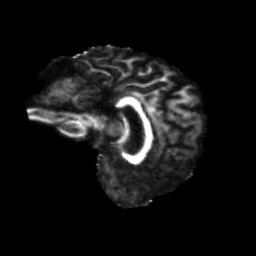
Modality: FA
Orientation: sagittal
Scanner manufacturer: siemens
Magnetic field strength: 3 T
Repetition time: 4 s
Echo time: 0.0594 s